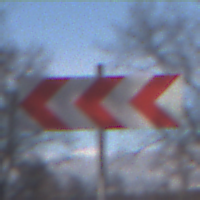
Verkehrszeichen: RichtungstafelnInKurvenGrossRechts
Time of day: MorningAfternoon
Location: Outdoor (Nature)
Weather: PartlyCloudy
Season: NotSpecified
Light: Natural